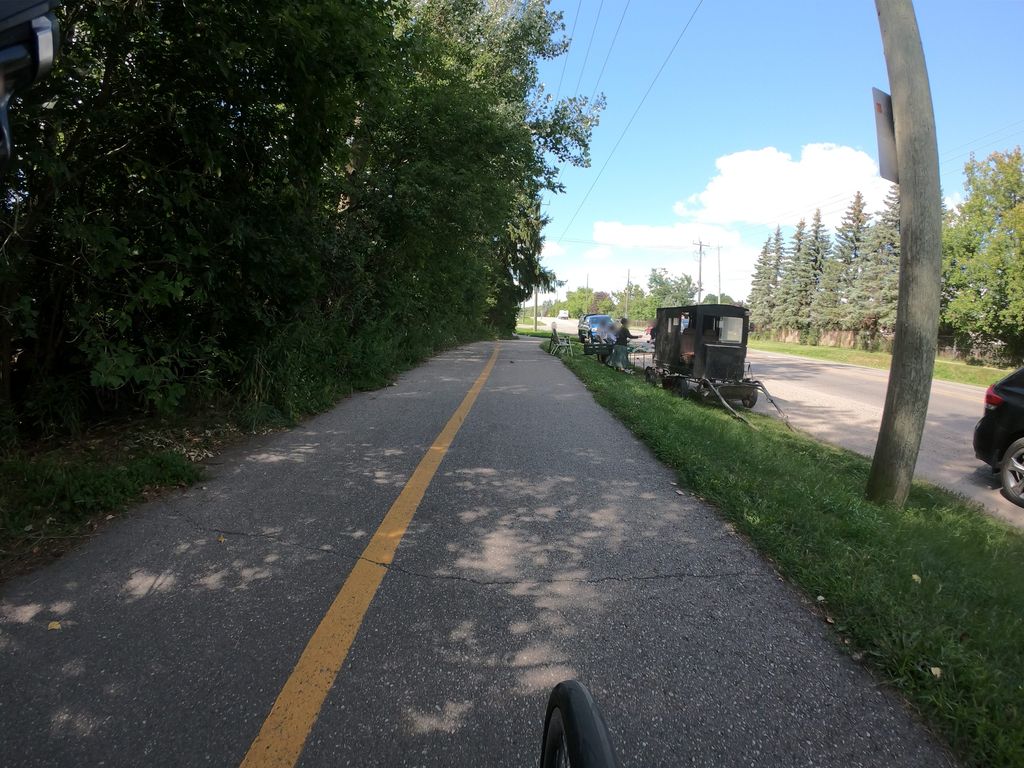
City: kitchener-waterloo